Field crop: maize
Growth stage: 2
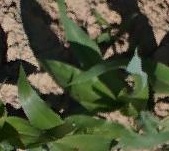
Species: maize